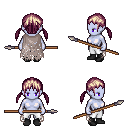
a pixel art fantasy rpg character, female body template, dark elf, purple skin, gray tattered cape, white pants, white blonde twin-tailed hairstyle, black shoes, spear, four views (front, back, left, right), 2x2 character sprite sheet, small pixel art, hard edges, no anti-aliasing